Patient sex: M
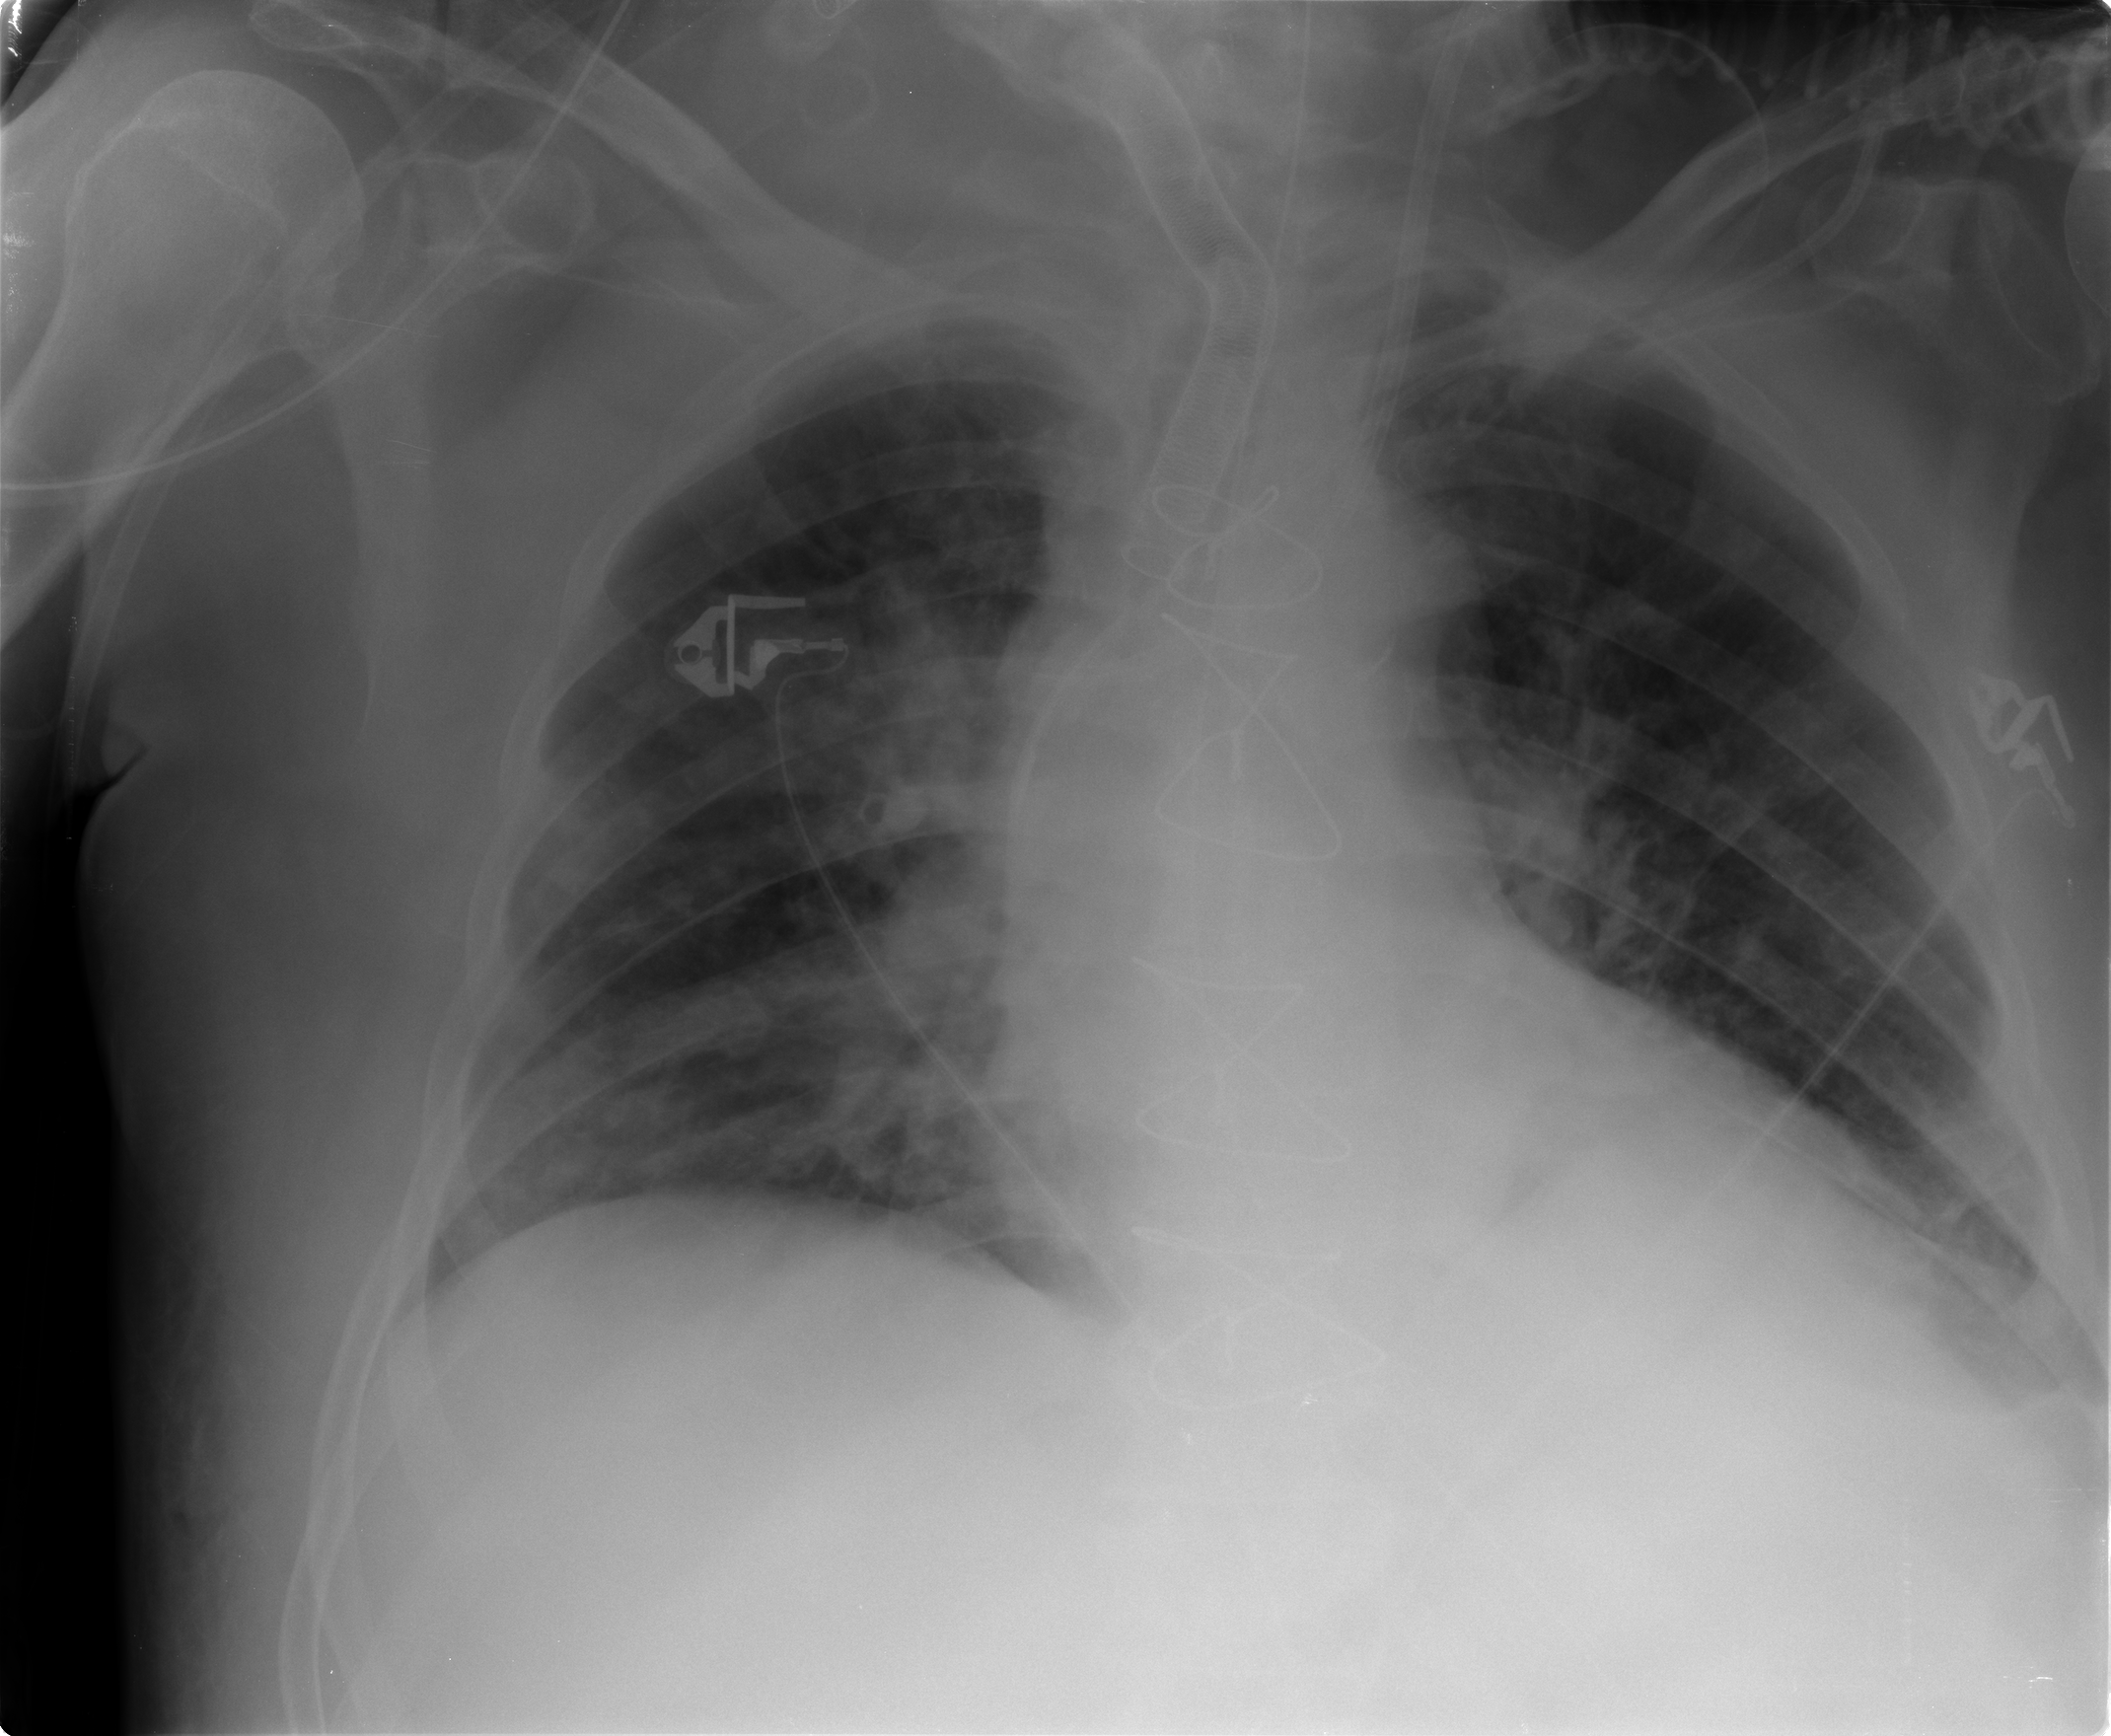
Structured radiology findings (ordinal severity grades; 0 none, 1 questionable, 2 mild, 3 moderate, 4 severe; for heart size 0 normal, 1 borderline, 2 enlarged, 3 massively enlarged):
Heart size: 1
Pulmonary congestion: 3
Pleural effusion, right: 0
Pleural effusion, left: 2
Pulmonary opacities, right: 3
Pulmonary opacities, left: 2
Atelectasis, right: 3
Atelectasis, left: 2